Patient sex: M
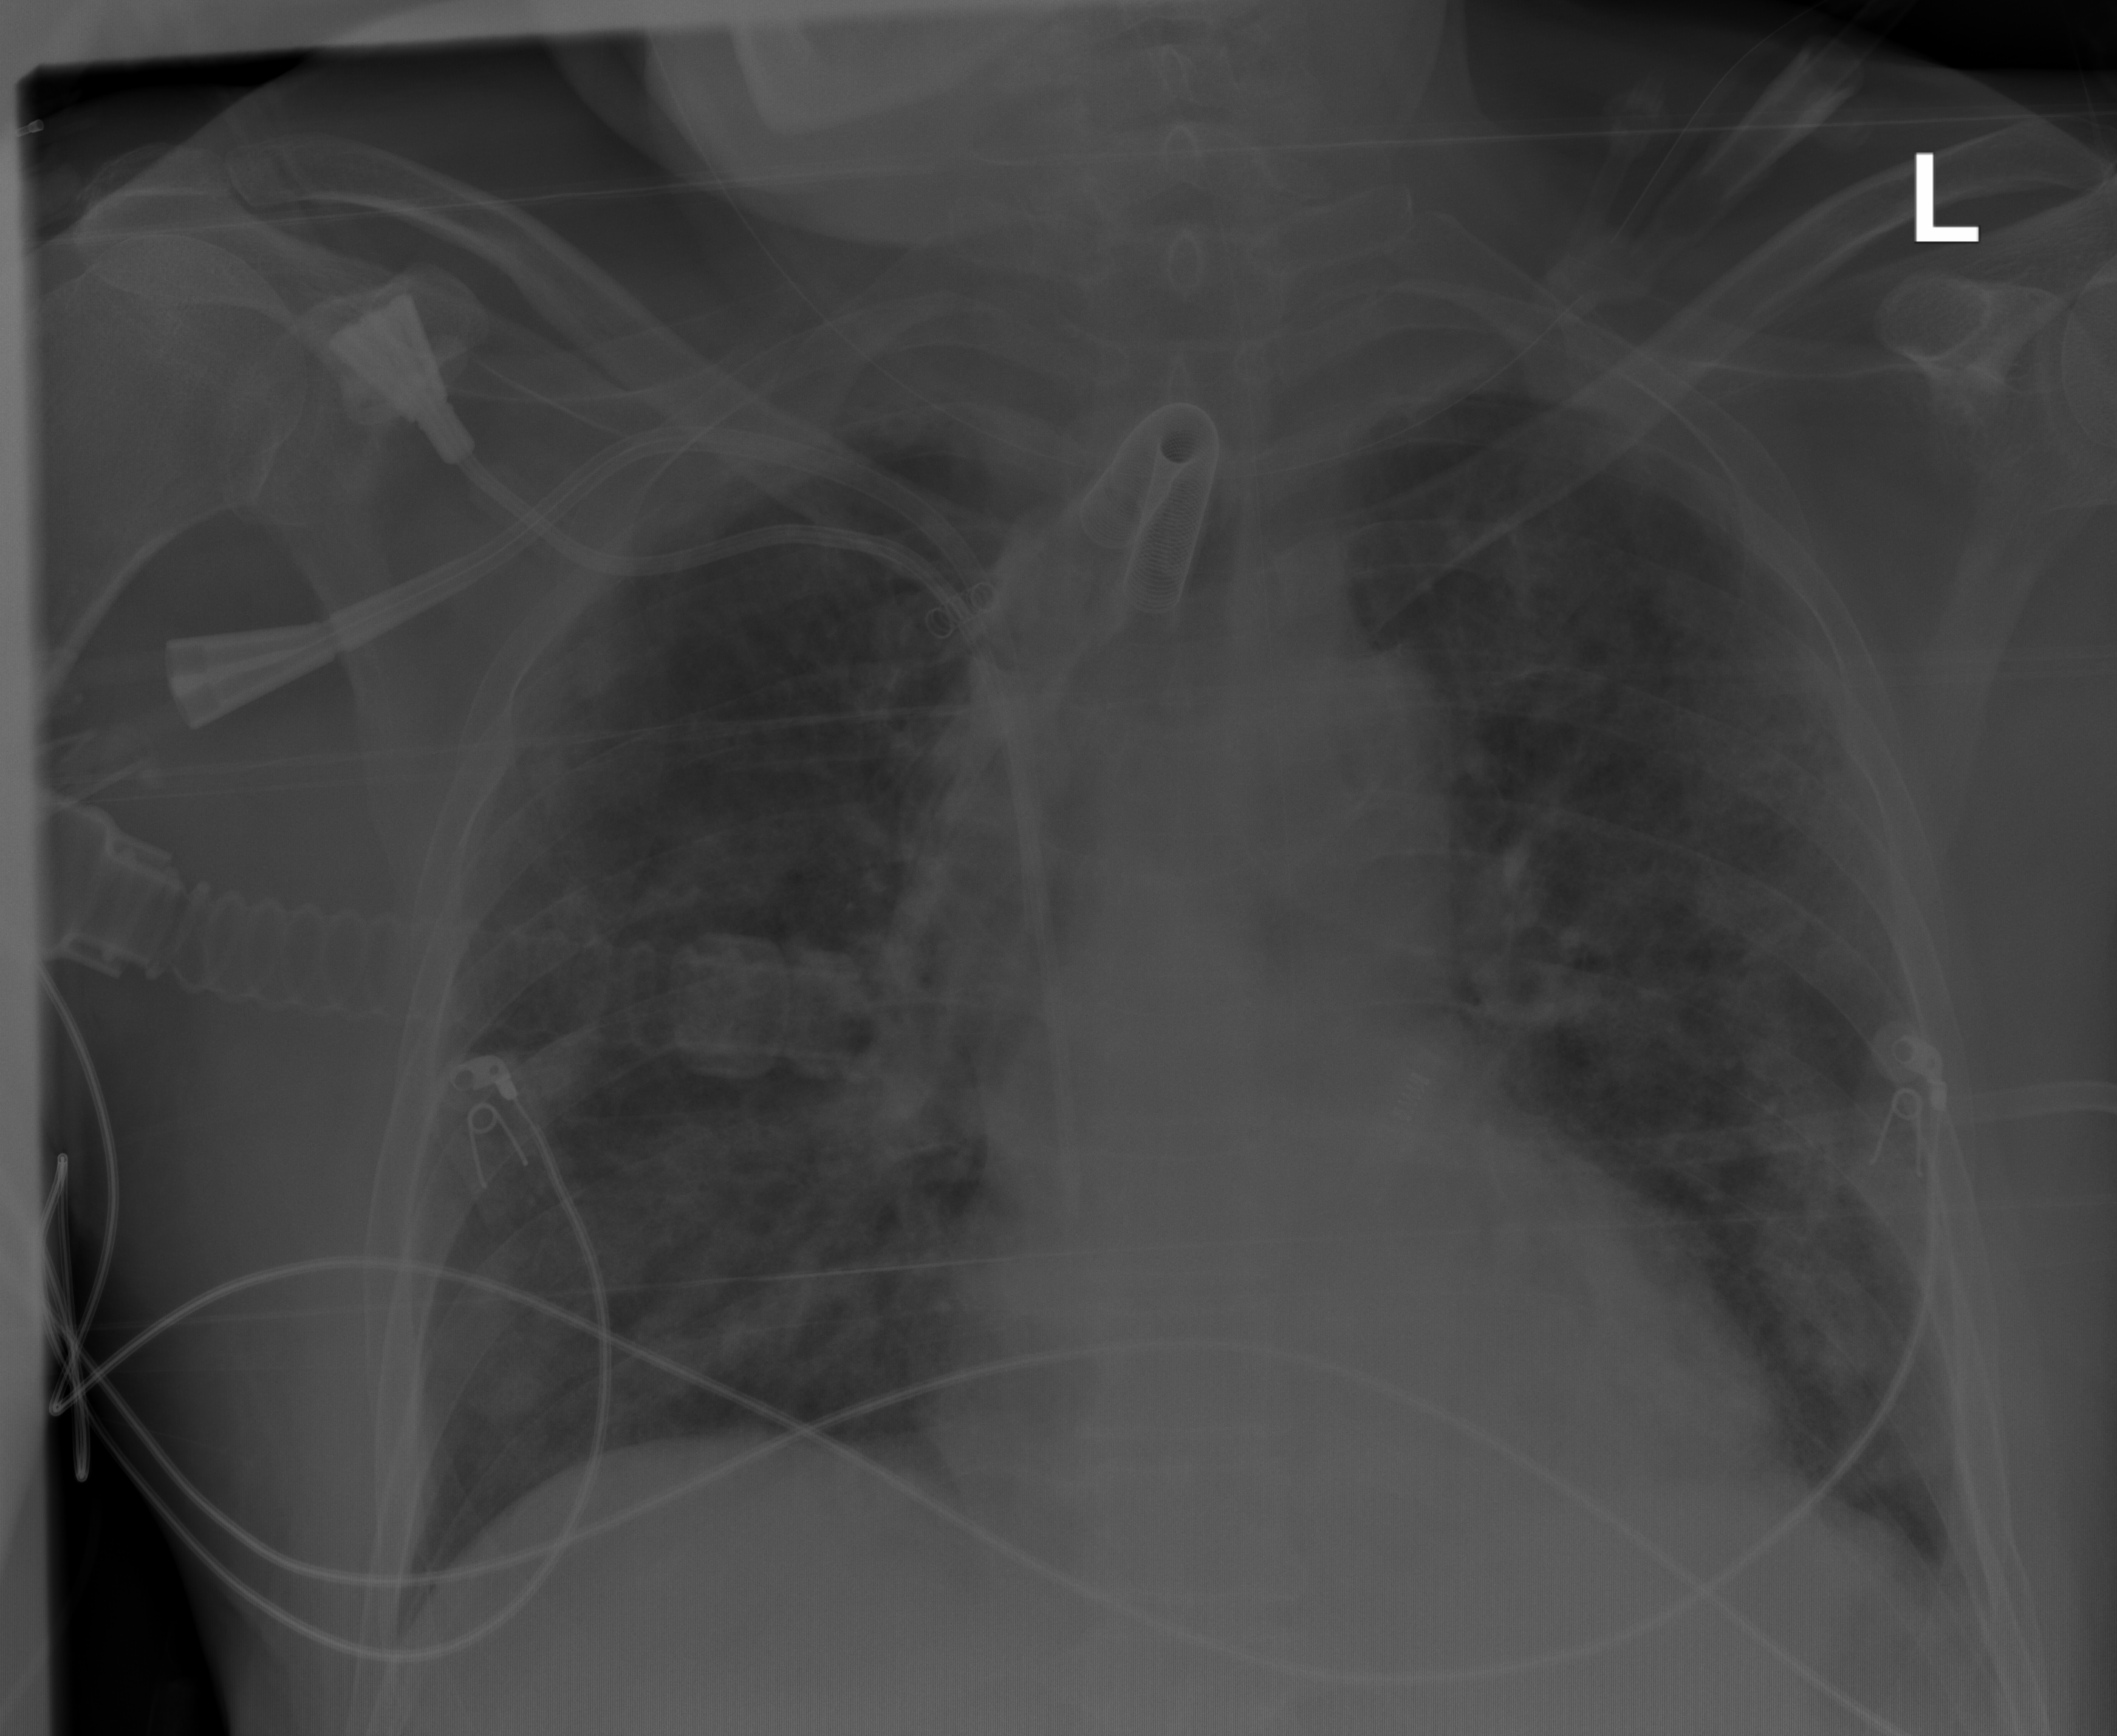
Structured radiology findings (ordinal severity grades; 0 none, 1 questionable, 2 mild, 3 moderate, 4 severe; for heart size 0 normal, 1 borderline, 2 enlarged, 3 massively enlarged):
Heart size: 0
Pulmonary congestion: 0
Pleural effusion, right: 0
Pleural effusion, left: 0
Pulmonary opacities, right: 3
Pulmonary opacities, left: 3
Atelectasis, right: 0
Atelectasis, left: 0